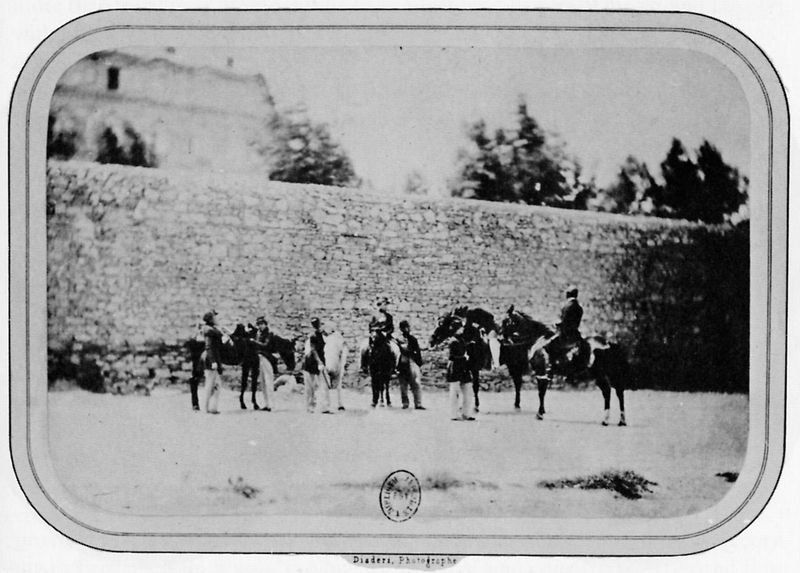
Titel: Die Übung
Künstler: Andrè Adolphe Eugené Disdéri
Standort: Paris
Institution: Bibliothèque Nationale.
Schlagwörter: baum, dunkel, gruppe, himmel, mann, schatten, weiß, bäume, landschaft, menschen, ausschnitt, fenster, frau, grau, hell, hintergrund, hut, licht, männer, schwarz, gebäude, gras, haus, wiese, gesellschaft, alt, anzug, anzüge, kappe, wand, rahmen, steine, bild, feld, stehend, personen, pflanzen, kreis, oval, pferd, pferde, reiter, rund, sattel, zügel, schrift, fassade, hosen, lehm, mauer, ziegel, vergilbt, platz, rand, figuren, soldaten, hoch, unscharf, foto, fotografie, photographie, ruine, festung, schwarz weiss, militär, säbel, uniform, uniformen, waffen, soldat, stempel, helm, offizier, armee, jagd, schimmel, photo, ecken, karte, verwischt, anwesen, rechteckig, laubbäume, kostüme, stadtmauer, rappen, parade, admiral, postkarte, baumwipfel, fotographie, schief, abgerundet, aufnahme, bildunterschrift, gerundet, anordnung, offiziere, uniformiert, wall, ziegelmauer, beschriftet, unverputzt, runde ecken, erschießung, execution, extra muros, gruppe\, hasl, pferden, langzeitbelichtung, 19. jahrhundert, 19.jh, grau#, soldten, #grau, dsg, üferde, diadera